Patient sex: M
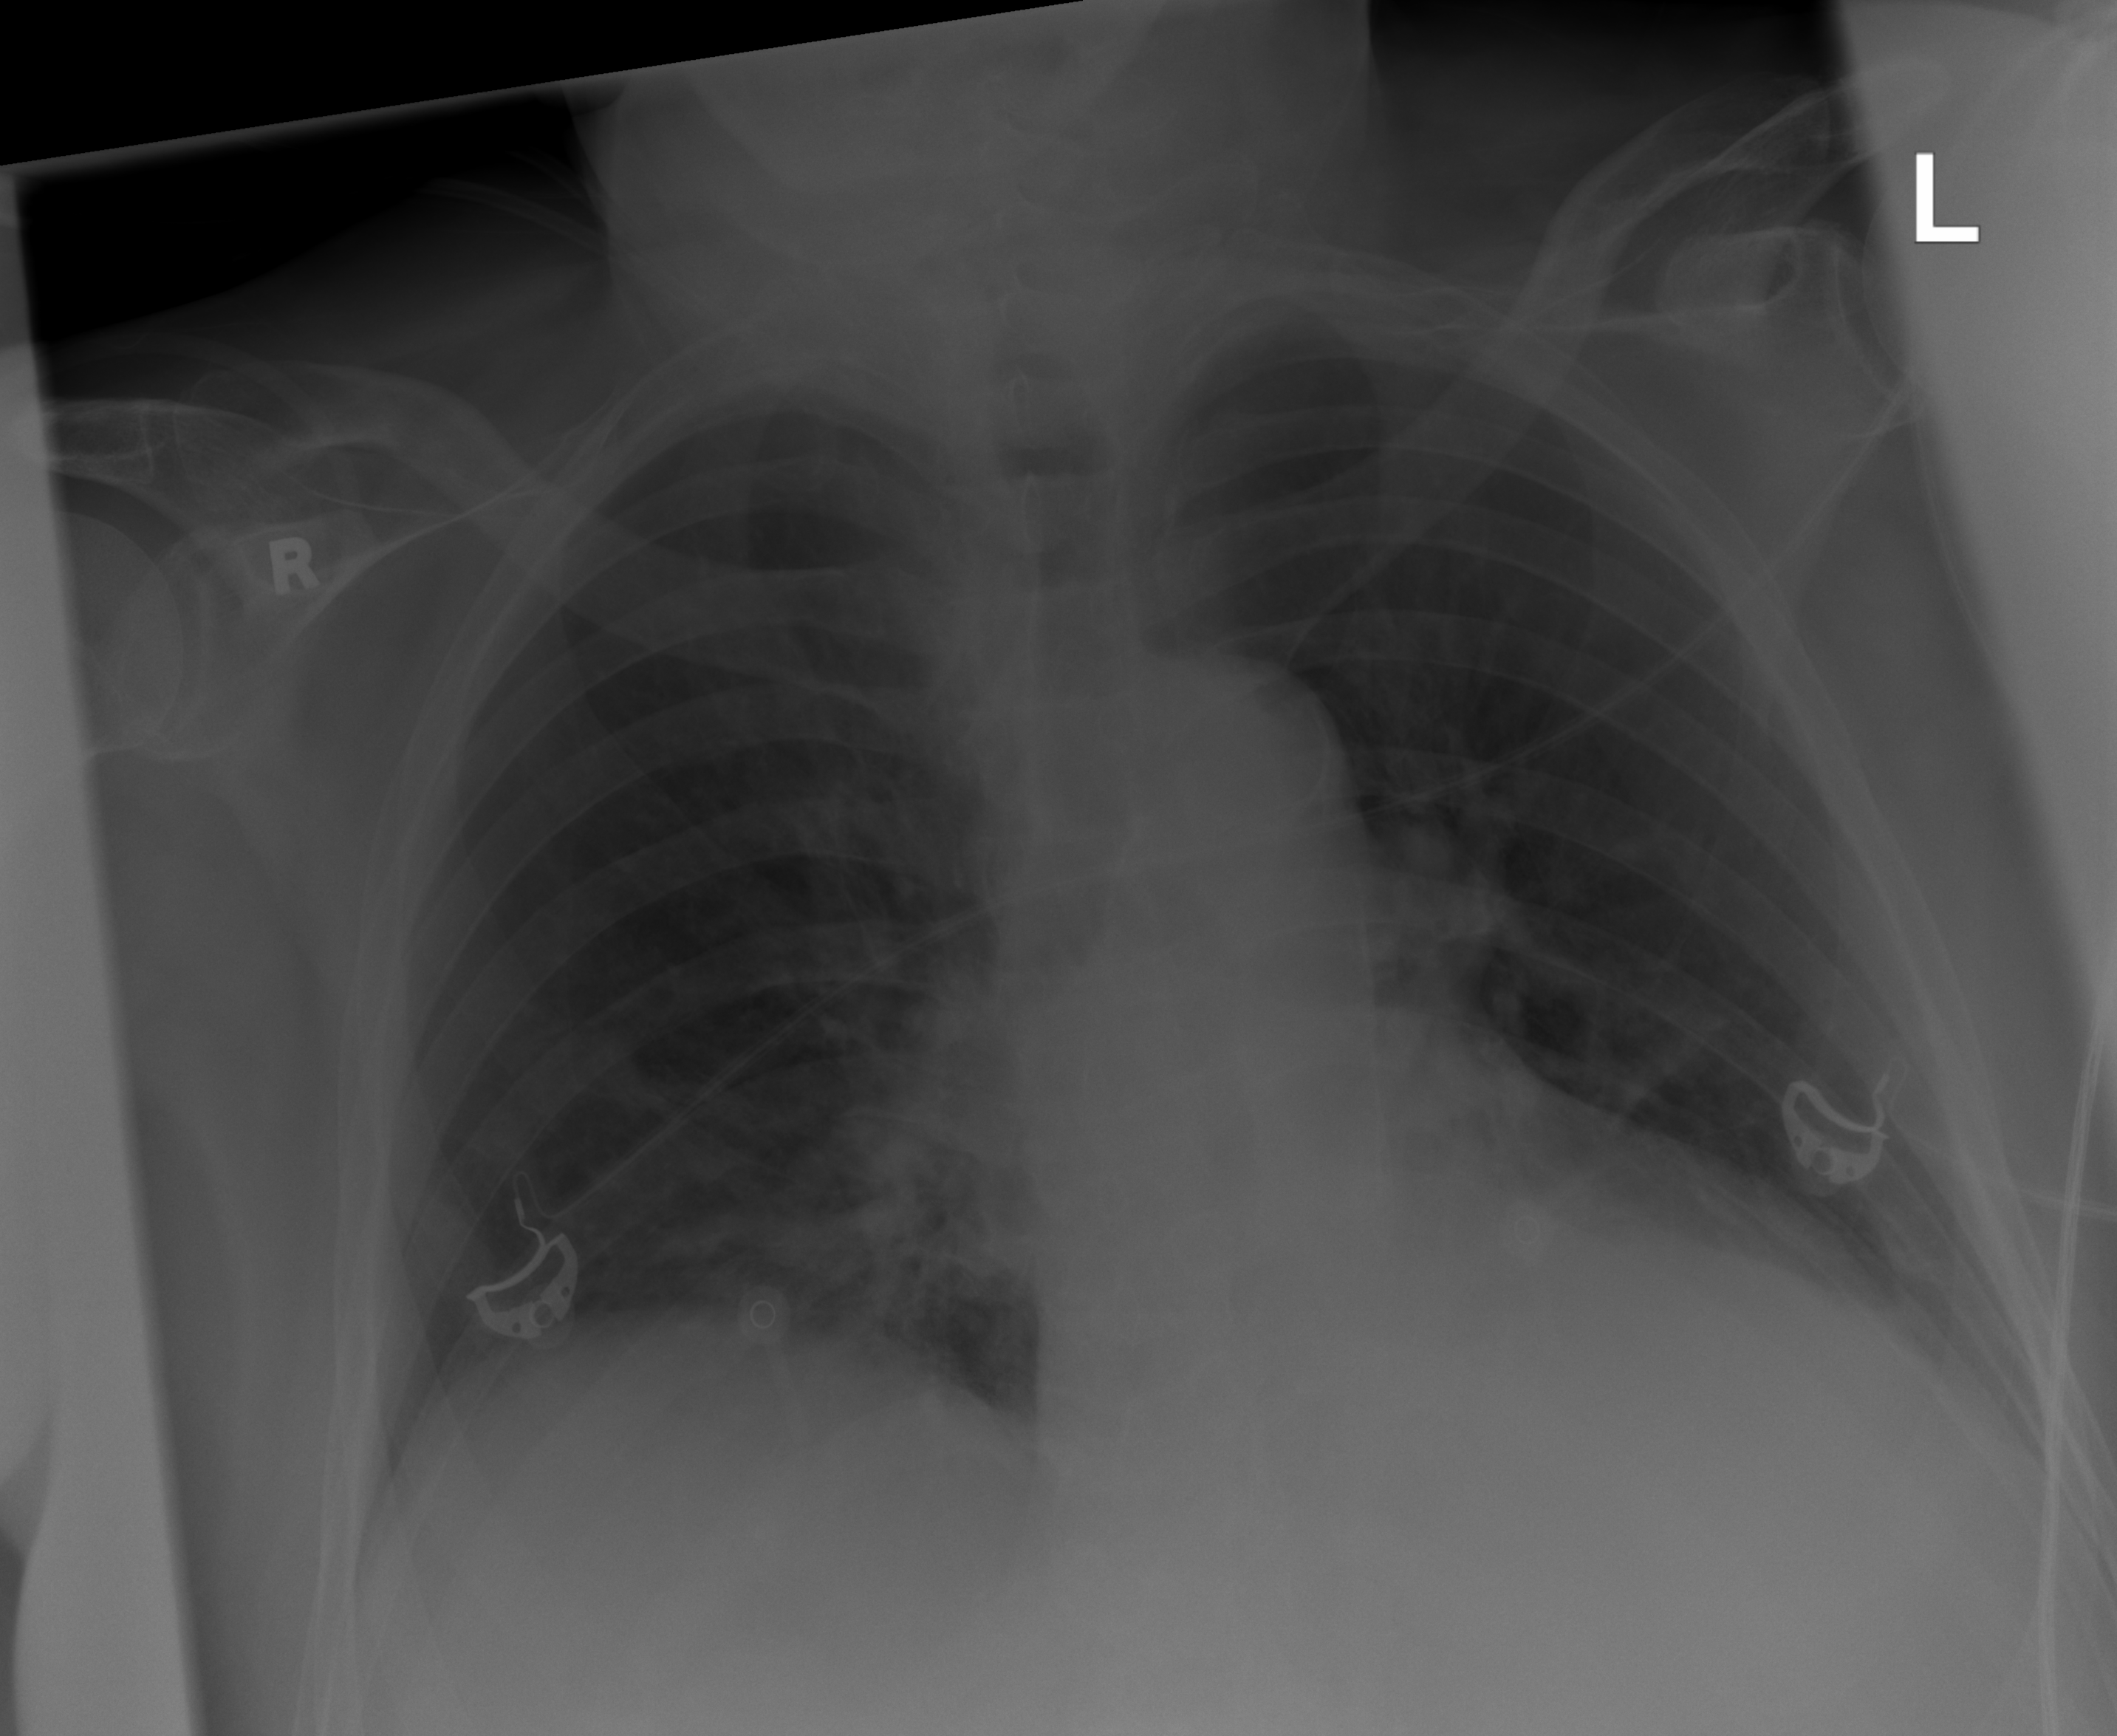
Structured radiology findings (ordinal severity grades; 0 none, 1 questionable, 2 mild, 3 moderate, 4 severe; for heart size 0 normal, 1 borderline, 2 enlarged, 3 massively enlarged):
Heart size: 2
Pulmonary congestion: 2
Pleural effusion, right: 0
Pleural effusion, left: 0
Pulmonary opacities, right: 0
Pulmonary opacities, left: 0
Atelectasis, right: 1
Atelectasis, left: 0